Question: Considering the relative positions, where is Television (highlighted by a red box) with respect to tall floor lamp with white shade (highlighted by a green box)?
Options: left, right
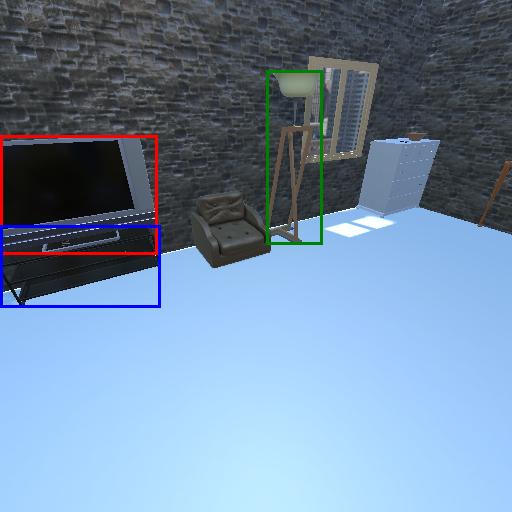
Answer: left